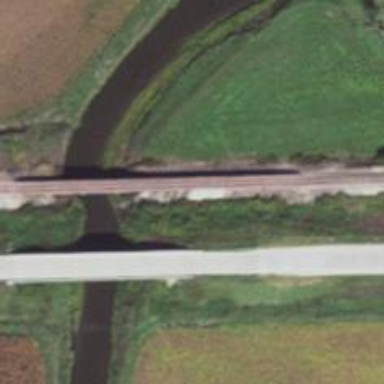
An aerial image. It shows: Bridge over railway line.